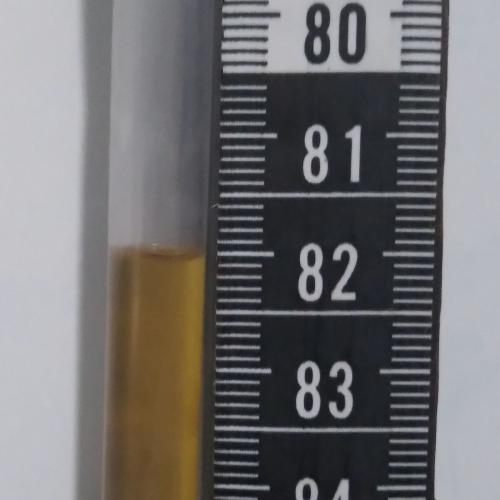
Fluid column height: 82.0 cm